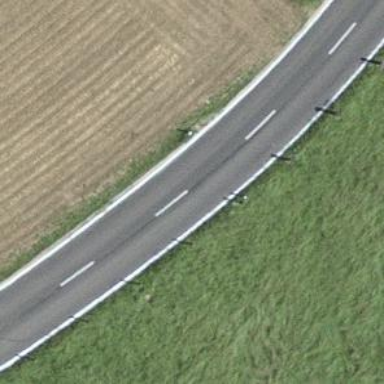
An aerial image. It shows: Asphalt road classified as tertiary.